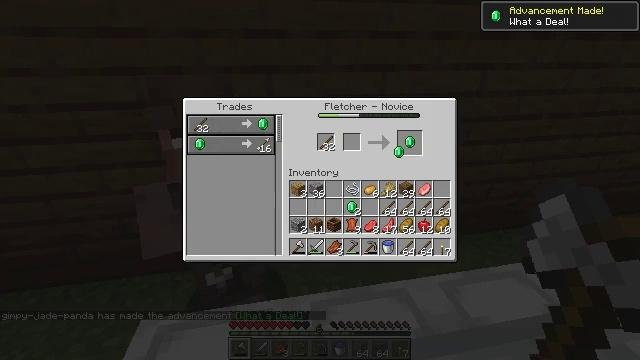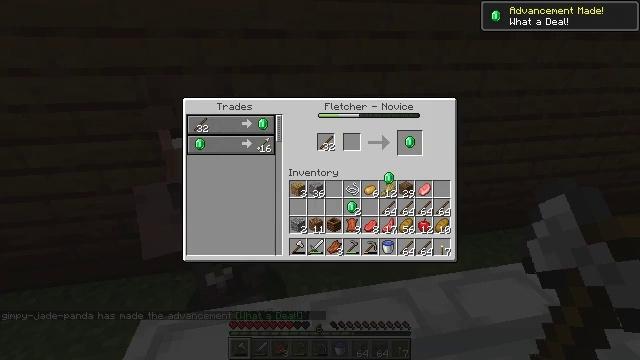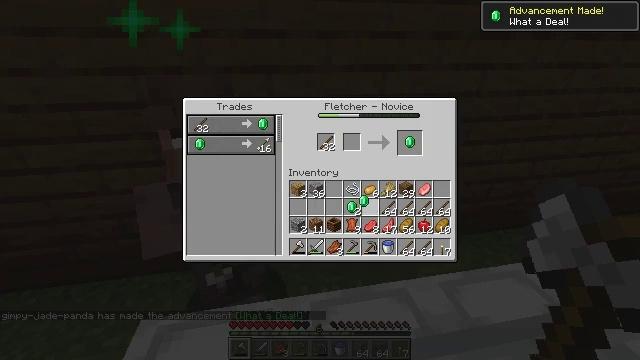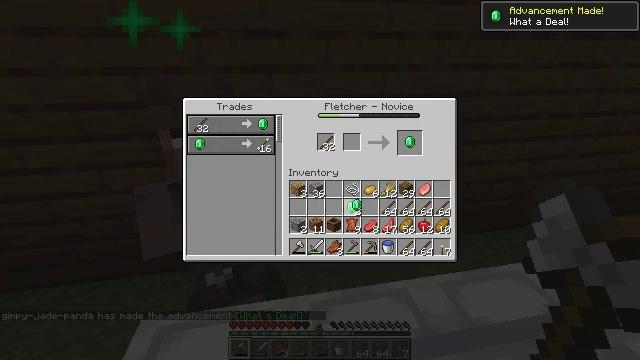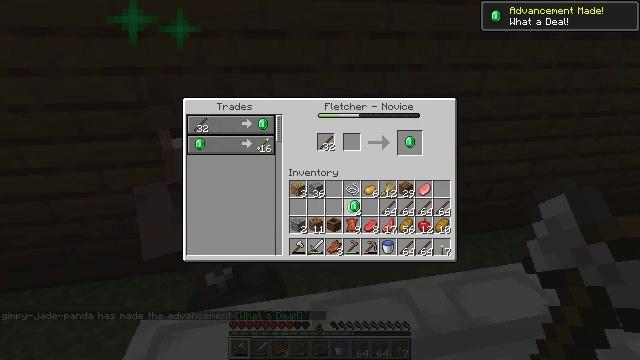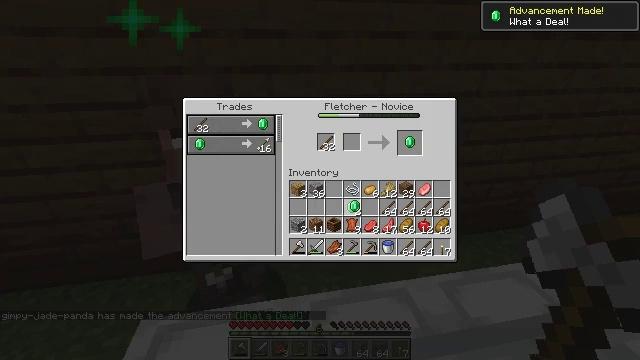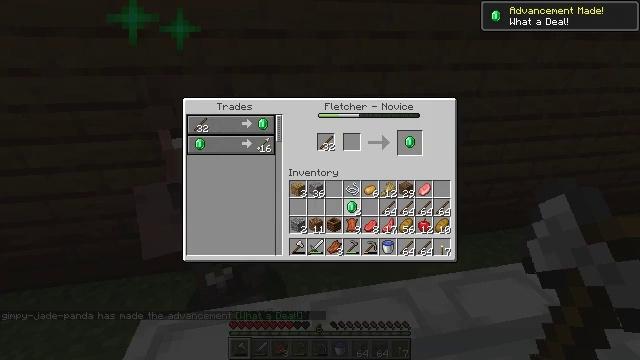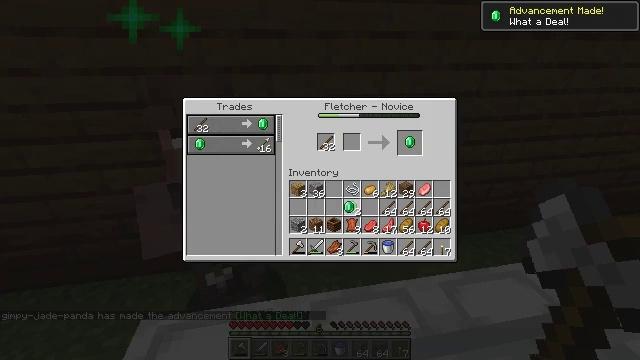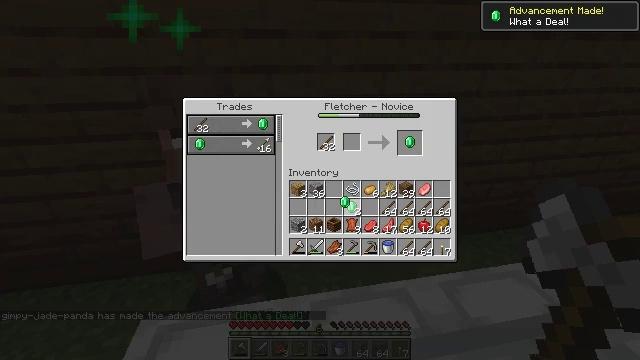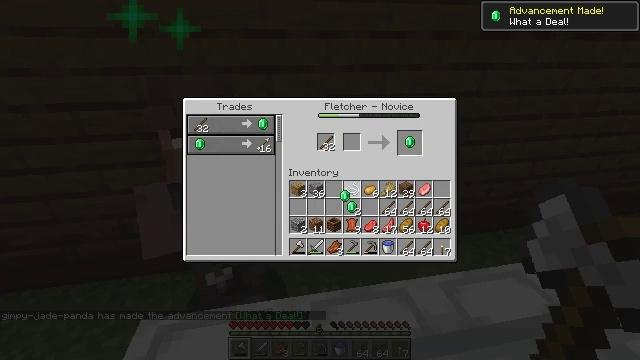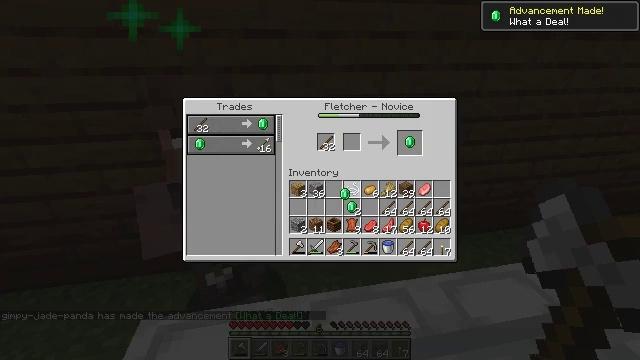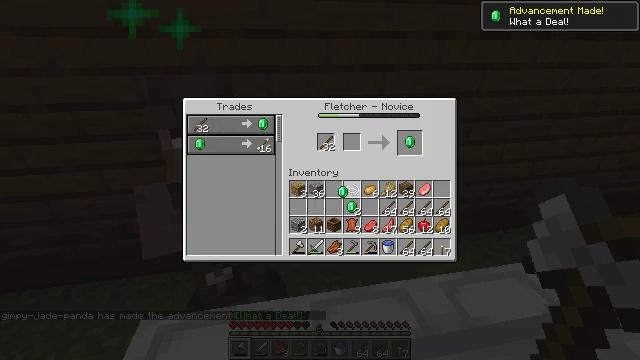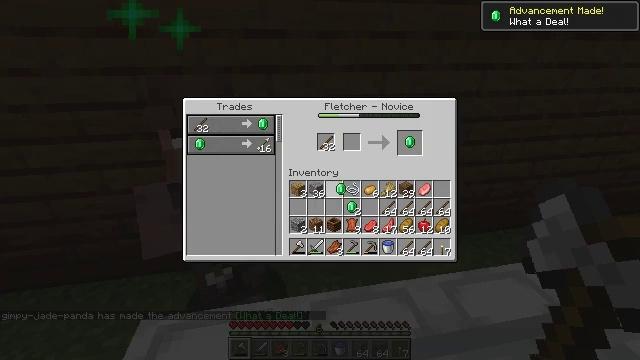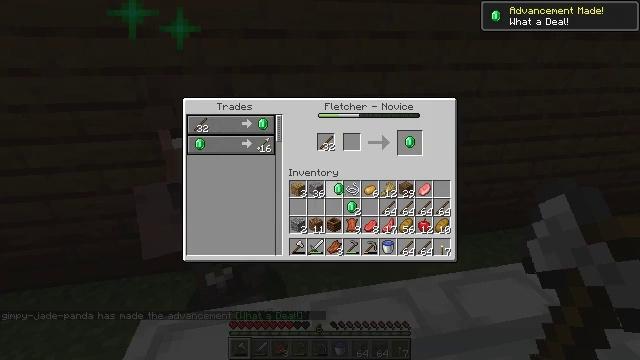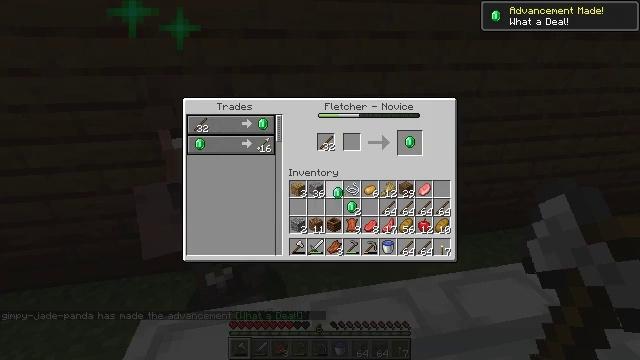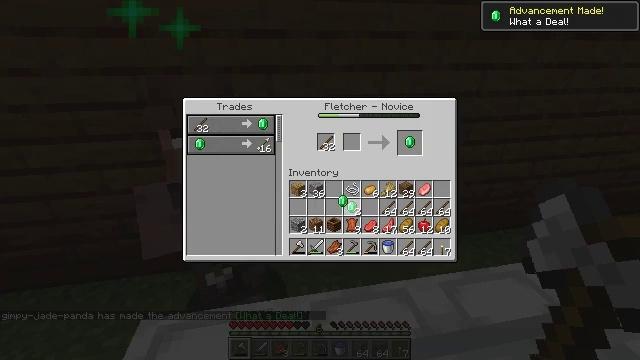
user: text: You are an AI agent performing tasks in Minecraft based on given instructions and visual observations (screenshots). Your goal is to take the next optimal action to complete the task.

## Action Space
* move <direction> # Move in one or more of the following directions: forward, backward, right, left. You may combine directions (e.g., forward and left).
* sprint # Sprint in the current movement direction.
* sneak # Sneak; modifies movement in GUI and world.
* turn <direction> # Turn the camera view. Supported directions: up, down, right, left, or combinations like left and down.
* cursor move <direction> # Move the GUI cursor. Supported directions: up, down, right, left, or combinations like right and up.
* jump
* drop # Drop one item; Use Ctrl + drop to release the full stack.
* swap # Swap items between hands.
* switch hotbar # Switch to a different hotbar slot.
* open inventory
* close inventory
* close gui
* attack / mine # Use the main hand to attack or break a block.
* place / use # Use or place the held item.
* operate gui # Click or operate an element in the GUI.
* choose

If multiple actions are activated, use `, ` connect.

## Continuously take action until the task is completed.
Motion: motion action
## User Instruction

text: Mine block fletching table.
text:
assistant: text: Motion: cursor move left and down, open gui
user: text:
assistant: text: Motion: cursor move left and down
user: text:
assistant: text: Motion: cursor move left
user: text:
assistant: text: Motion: no_op
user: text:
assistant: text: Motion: no_op
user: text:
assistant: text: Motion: no_op
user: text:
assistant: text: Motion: no_op
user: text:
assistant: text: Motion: no_op
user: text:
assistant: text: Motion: no_op
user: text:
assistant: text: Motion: no_op
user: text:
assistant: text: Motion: no_op
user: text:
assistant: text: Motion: no_op
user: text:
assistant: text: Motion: no_op
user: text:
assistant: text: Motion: no_op
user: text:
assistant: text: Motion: cursor move down
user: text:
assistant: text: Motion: no_op
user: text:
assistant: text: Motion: no_op
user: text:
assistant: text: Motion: operate gui
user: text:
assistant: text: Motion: operate gui
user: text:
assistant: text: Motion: operate gui
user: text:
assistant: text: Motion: no_op
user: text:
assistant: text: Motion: no_op
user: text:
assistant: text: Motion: no_op
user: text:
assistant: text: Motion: no_op
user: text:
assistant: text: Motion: close gui
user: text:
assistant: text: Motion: open inventory
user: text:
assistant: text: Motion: turn left
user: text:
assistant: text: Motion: turn left
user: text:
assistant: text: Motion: turn left
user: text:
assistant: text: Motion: turn left and up